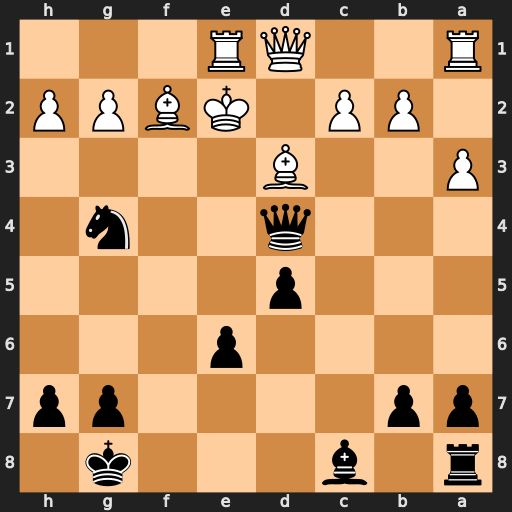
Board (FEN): r1b3k1/pp4pp/4p3/3p4/3q2n1/P2B4/1PP1KBPP/R2QR3
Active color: b
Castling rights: -
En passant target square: -
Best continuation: Qxf2#